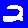
Digit: 2